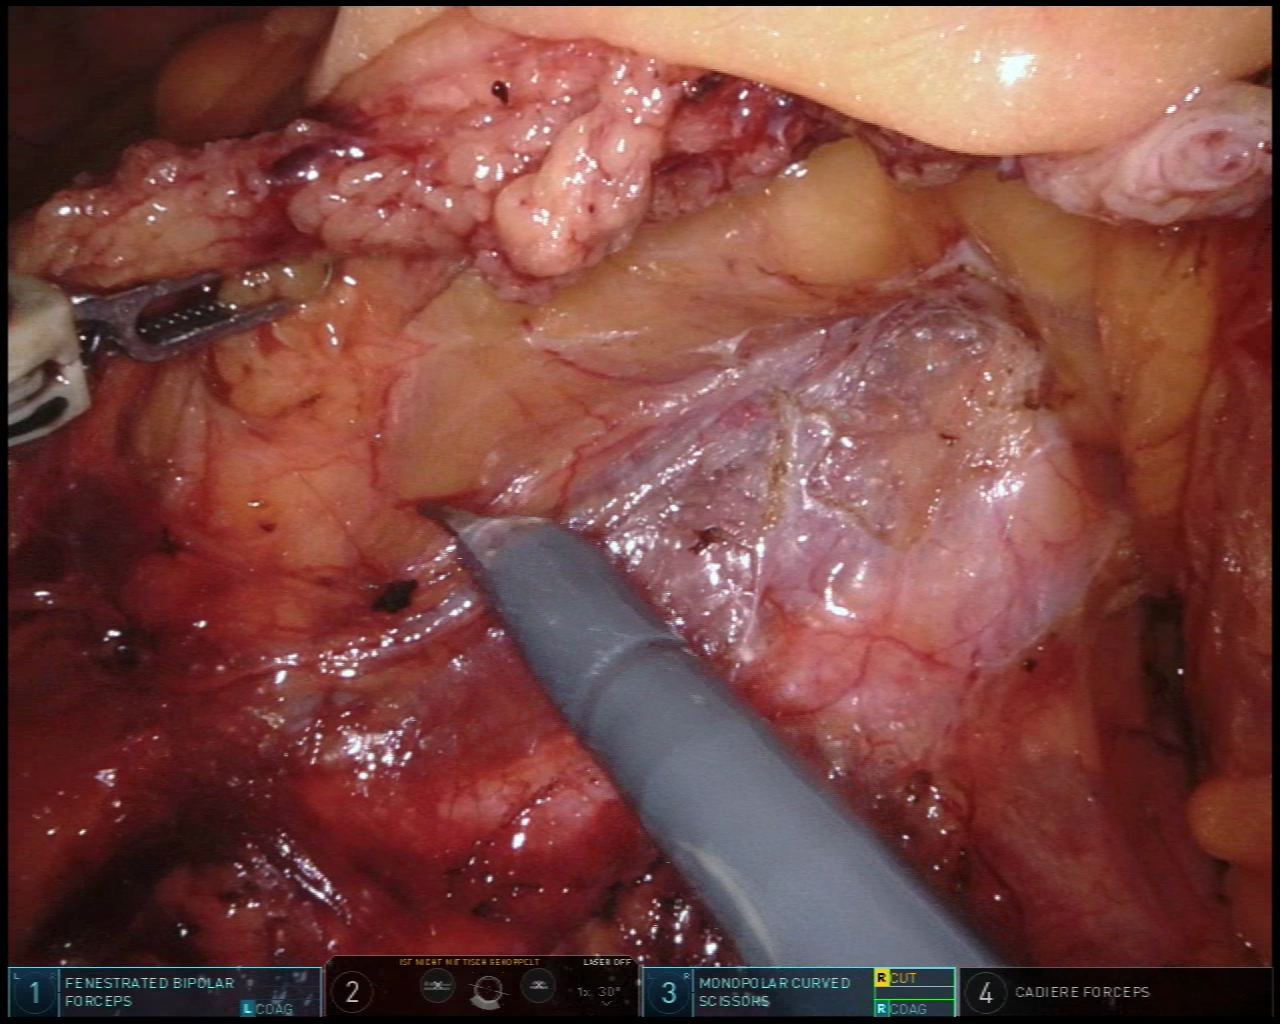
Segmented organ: ureter
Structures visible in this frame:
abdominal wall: no
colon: no
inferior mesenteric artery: no
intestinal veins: no
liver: no
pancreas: no
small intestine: no
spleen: no
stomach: no
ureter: yes
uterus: no
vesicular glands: no